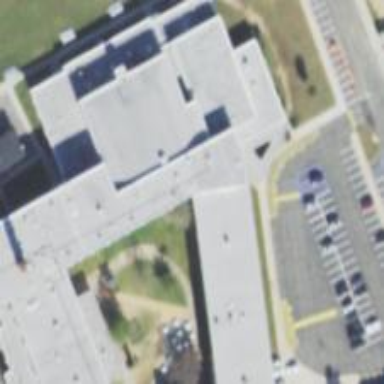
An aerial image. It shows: School.